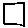
Label: square